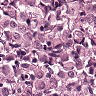
Metastatic tissue present: yes